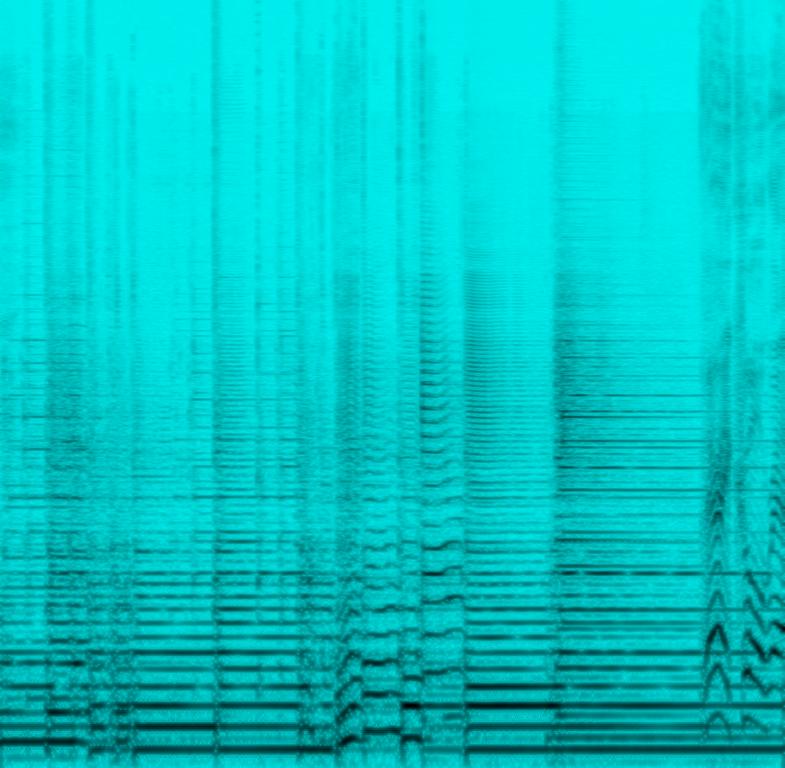
Someone is playing a rock/funk riff on an e-guitar with a lot of low end. Then a male voice starts speaking. This song may be playing during a guitar lesson.